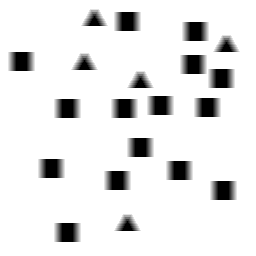
Squares: 15
Triangles: 5
Stars: 0
Total shapes: 20